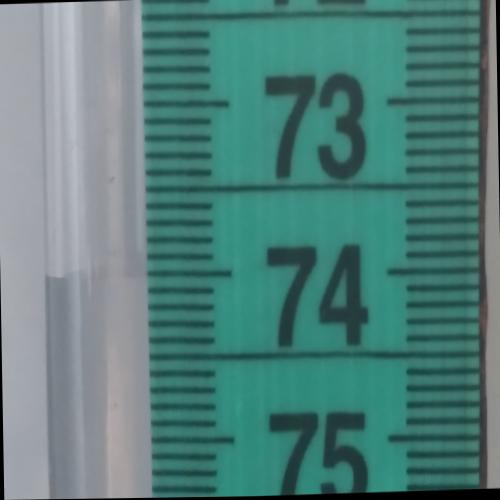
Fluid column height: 74.0 cm